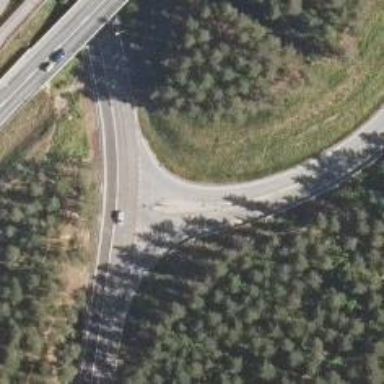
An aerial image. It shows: Tertiary trunk link highway.